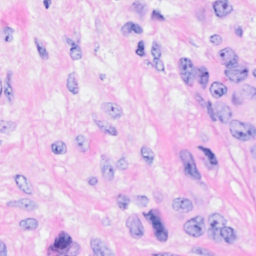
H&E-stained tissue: Breast